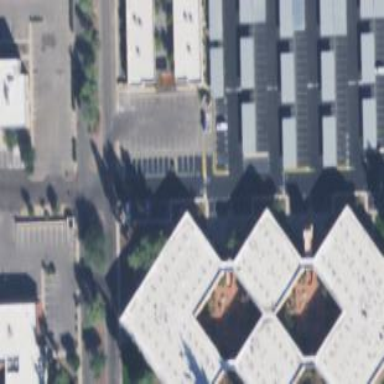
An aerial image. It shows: Office building.